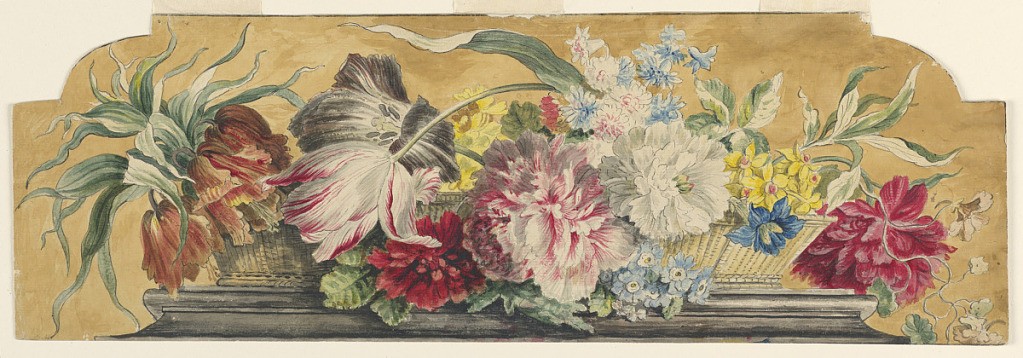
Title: A Basket with Floweres Standing upon a Base
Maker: Jan van Huysum, Dutch, 1682 - 1749
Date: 1720–1749
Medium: Pen and Chinese ink, brush and watercolor on paper, mounted
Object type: Drawing
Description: The upper corners are stepped; framing lines.